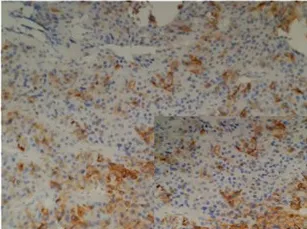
Parathyroid histopathology in the proband. (A-D) in order of 20x (40x in the lower right corner) HE, PTH, CgA, Ki-67 index staining.
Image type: pathology (immunostaining)